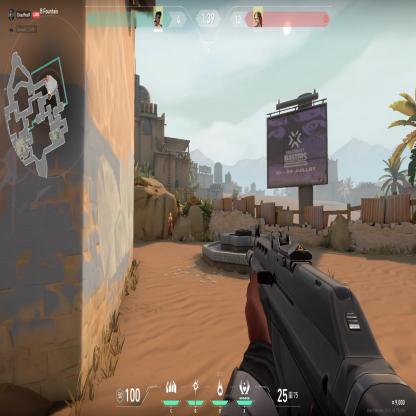
Label: enemy